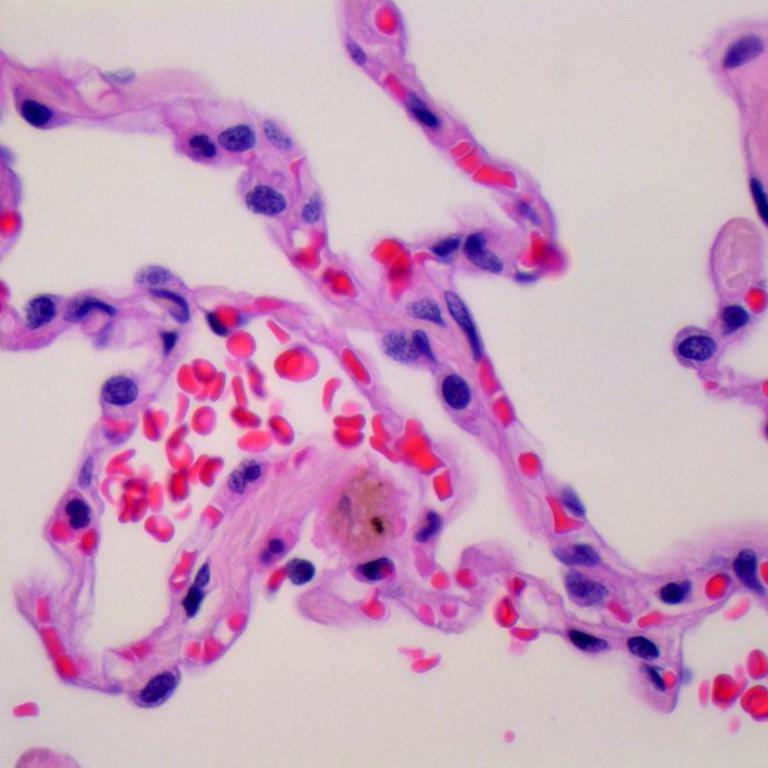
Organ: lung
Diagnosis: benign